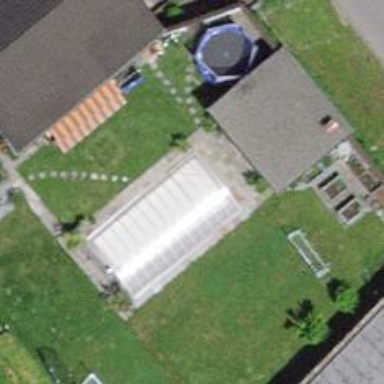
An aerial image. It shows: Swimming pool located in leisure land.